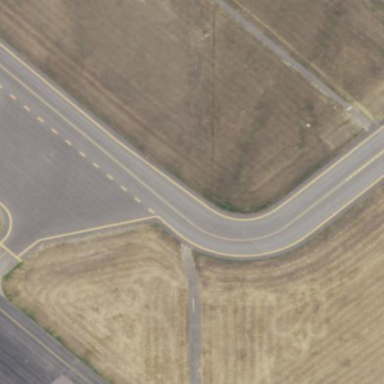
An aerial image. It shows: Apron at the airport.